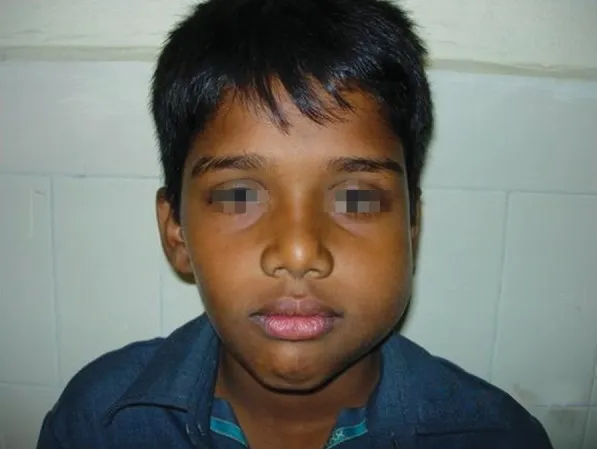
Facial asymmetry and a firm swelling in the area of the left mandibular ramus region extending to the base of the mandible.
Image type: medical_photograph (oral_photograph)